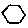
Label: hexagon